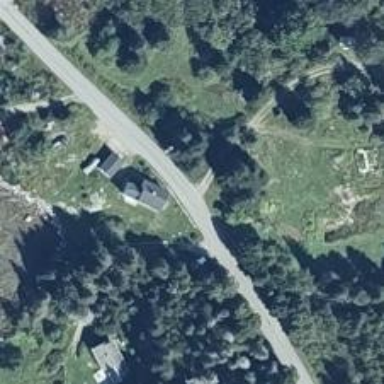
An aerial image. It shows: Residential road.